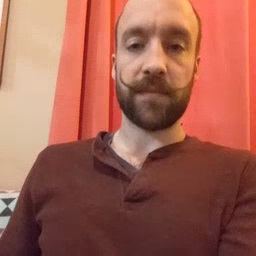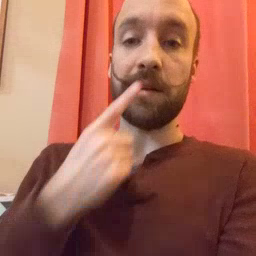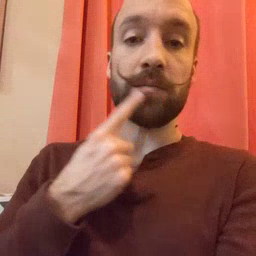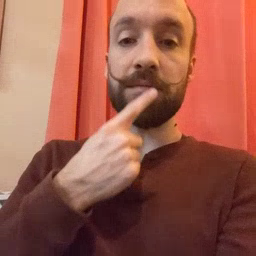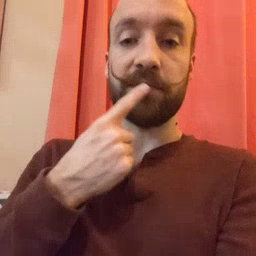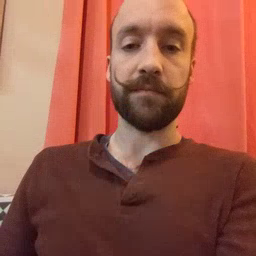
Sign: lips